Interaction volume radius: 5 \u00c5
Interaction volume height: 30 \u00c5
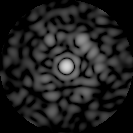
Disorder parameter: 0.7576